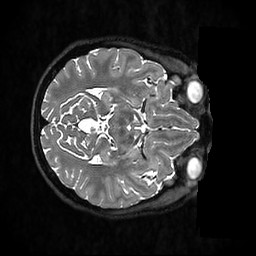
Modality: T2w
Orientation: axial
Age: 29
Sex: female
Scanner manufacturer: ge
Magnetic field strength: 3 T
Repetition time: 3.202 s
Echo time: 0.06609 s